Field crop: maize
Growth stage: 2
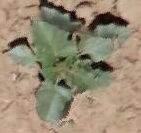
Species: datura